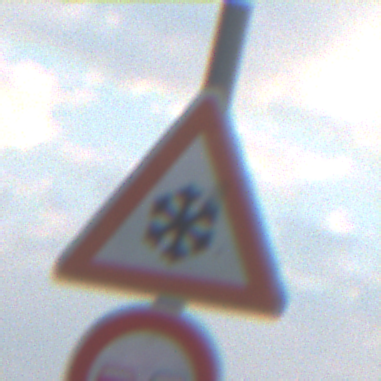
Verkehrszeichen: SchneeOderEisglaette
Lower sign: Ueberholverbot
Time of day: SunriseSunset
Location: Outdoor (Nature)
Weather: PartlyCloudy
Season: NotSpecified
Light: Natural